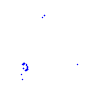
Particle: kaon